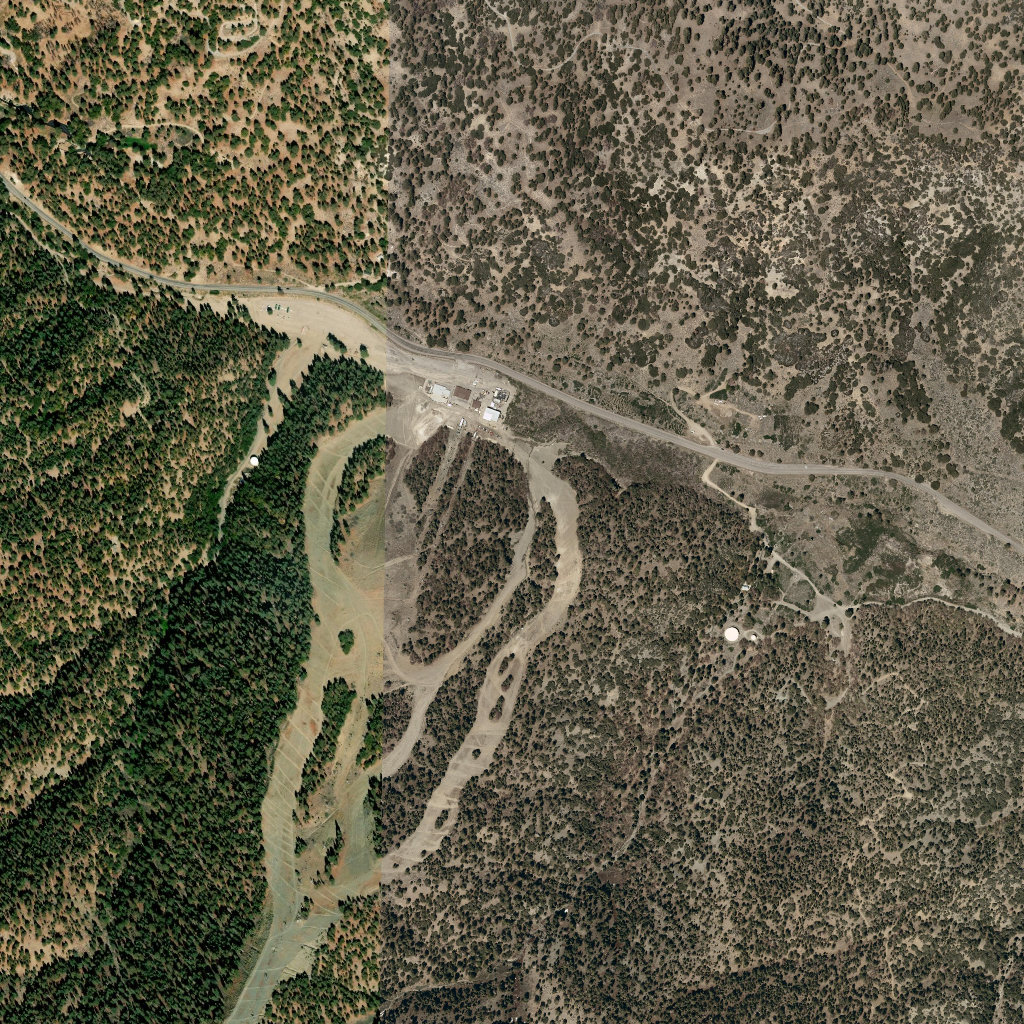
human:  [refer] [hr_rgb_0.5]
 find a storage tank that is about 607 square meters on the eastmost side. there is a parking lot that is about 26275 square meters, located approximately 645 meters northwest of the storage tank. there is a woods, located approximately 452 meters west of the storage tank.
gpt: <box>[[70, 60, 72, 62, 0]]</box>